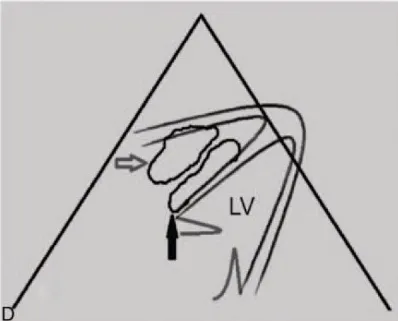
Schematic diagram of the subxiphoid 4-chamber view (D). IVS = interventricular septum; RV = right ventricle.
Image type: radiology (x_ray)